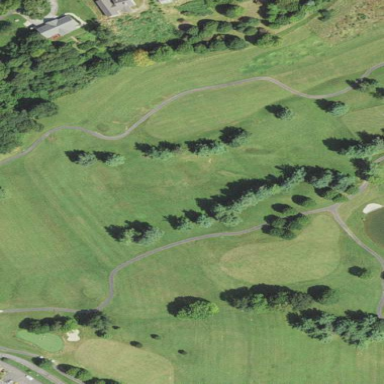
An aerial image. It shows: Grassy area designated for driving range golf.